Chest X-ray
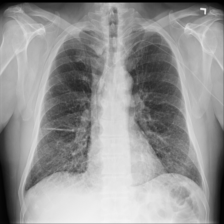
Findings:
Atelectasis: negative
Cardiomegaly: negative
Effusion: negative
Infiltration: positive
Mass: negative
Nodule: negative
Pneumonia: negative
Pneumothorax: negative
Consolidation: negative
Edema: positive
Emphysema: negative
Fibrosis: negative
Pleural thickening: negative
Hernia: negative